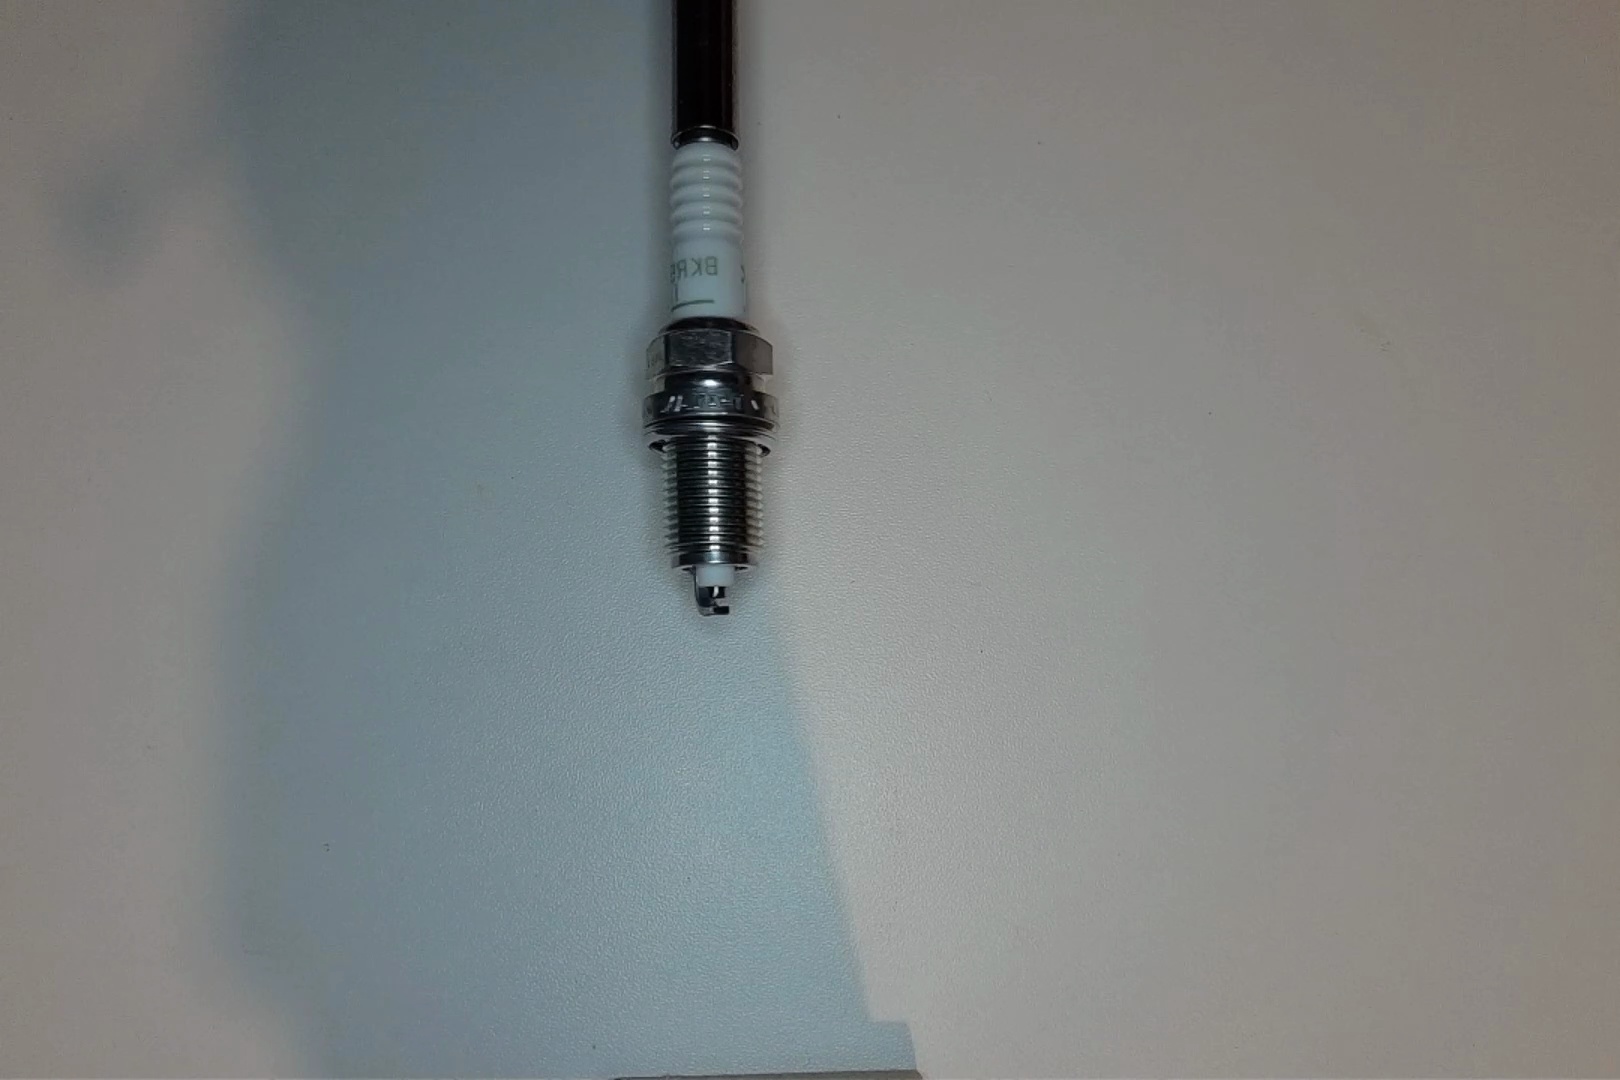
Label: normal